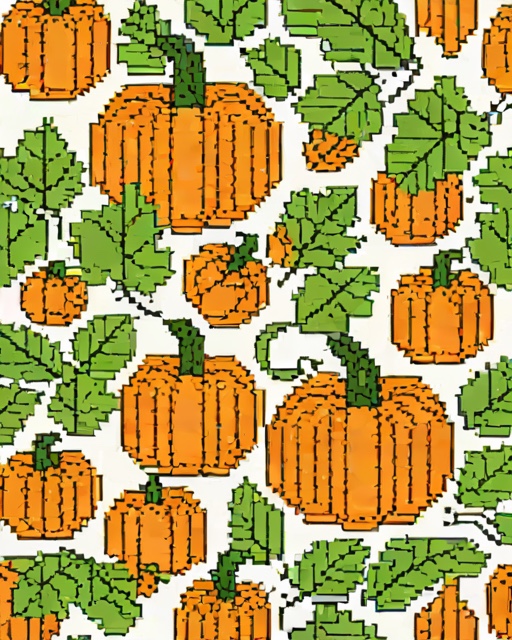
Category: Autumn